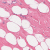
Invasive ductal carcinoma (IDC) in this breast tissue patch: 0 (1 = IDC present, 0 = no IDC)